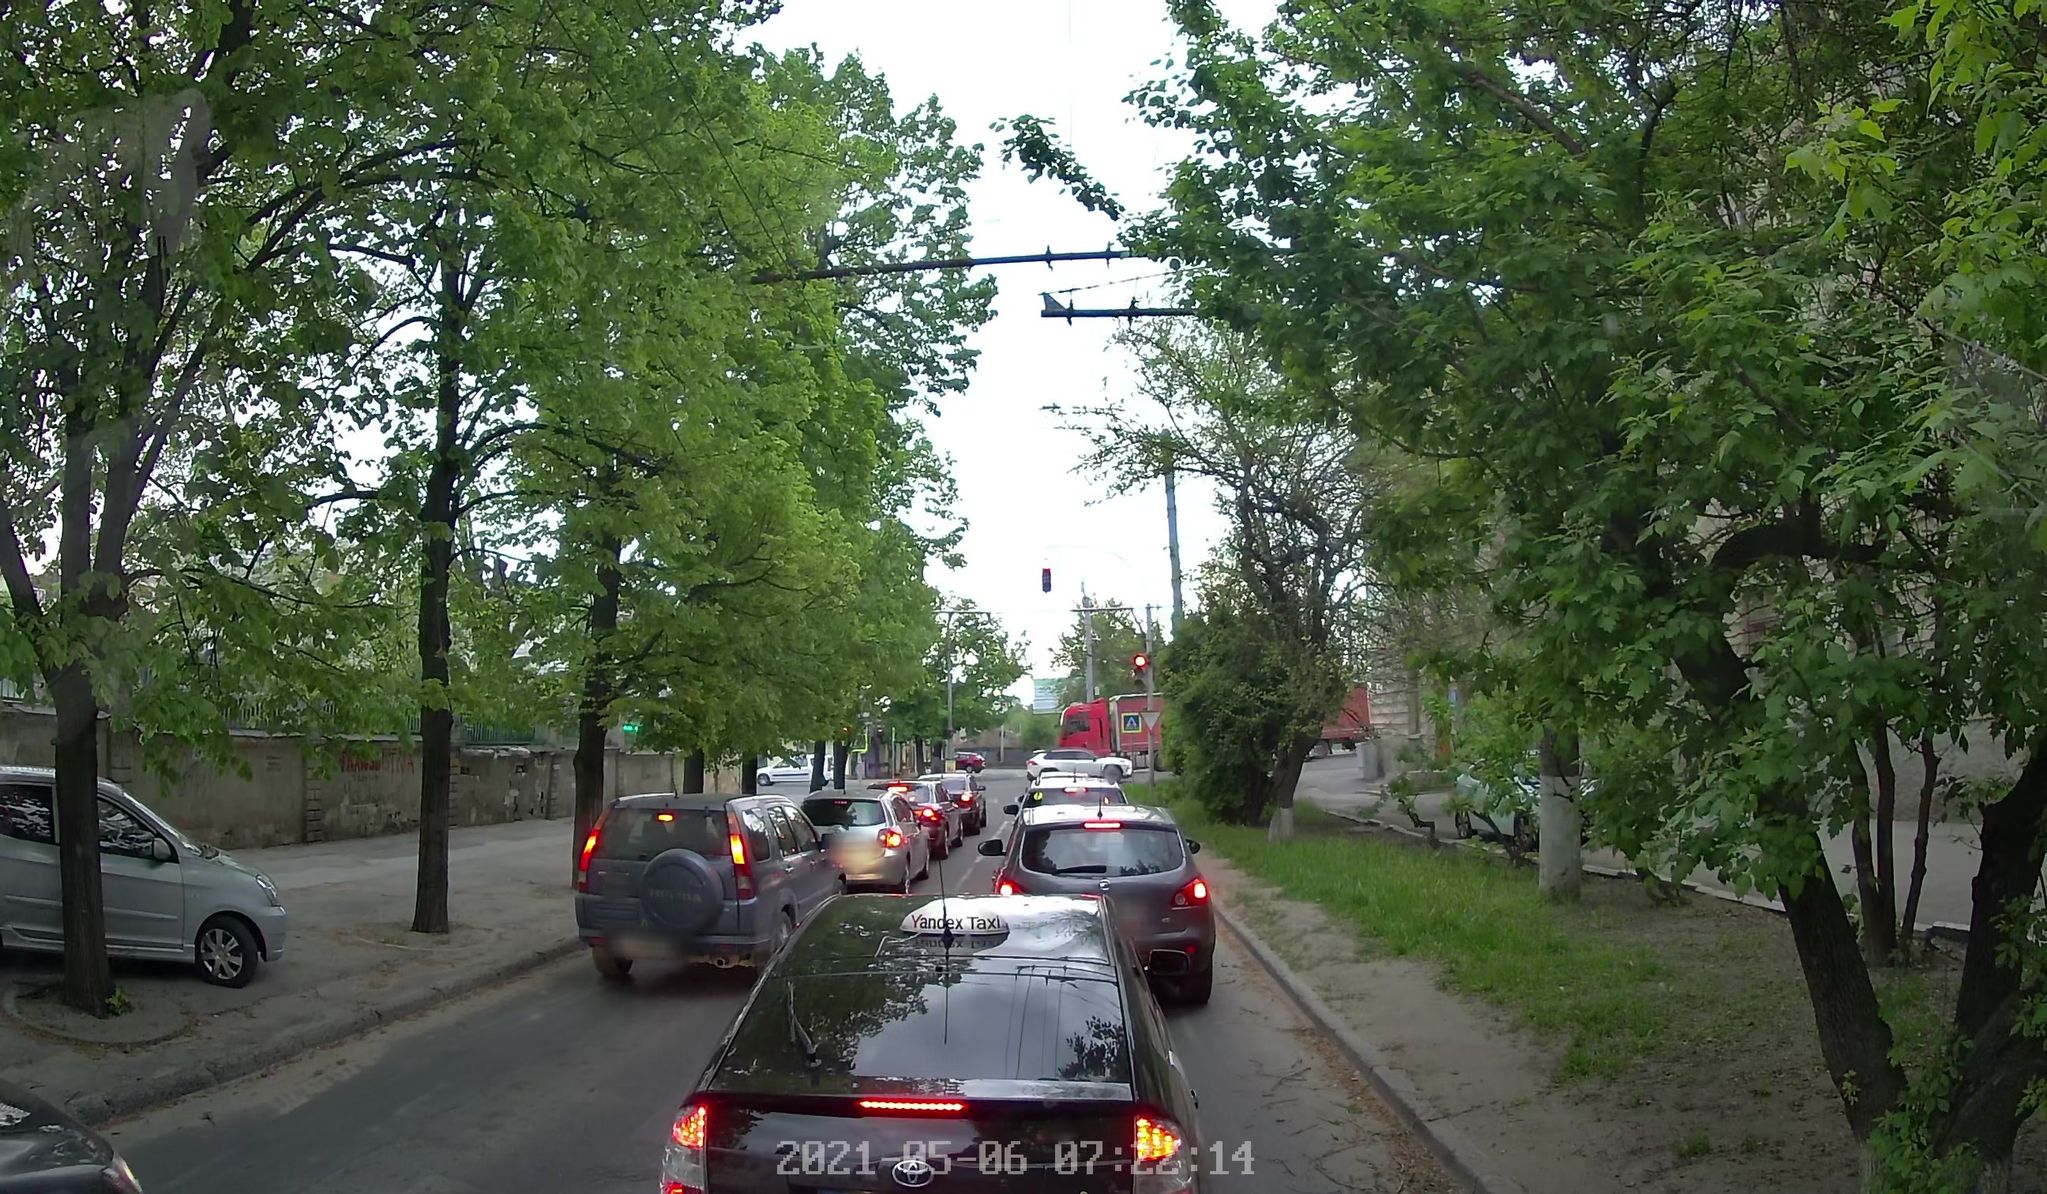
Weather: clear
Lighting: day
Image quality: good
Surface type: driving surface
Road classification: secondary
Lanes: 2
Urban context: urban centre
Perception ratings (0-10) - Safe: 3.51, Lively: 8.31, Beautiful: 9.04, Boring: 3.74, Depressing: 4.67, Wealthy: 2.84